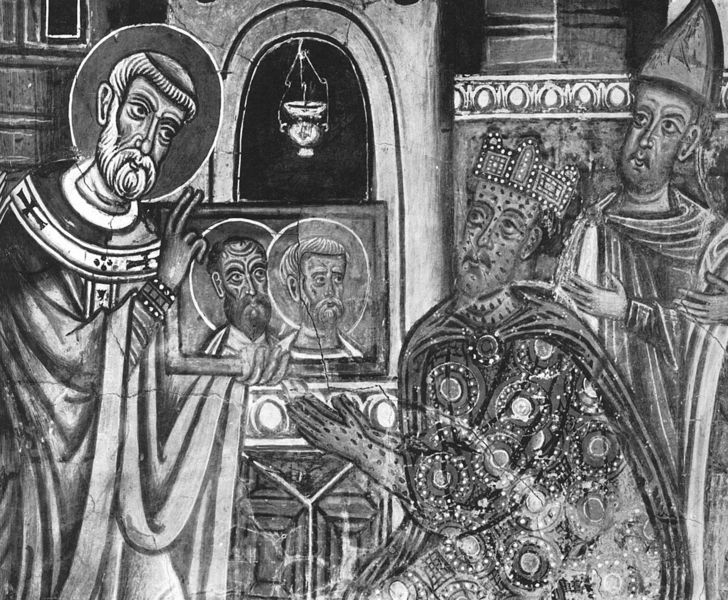
Titel: Santi Quattro Coronati
Standort: Rom, S. Quattro coronati (EU - I - Latium)
Schlagwörter: menschen, grau, lampe, bart, mütze, bild, bildnis, hände, kirche, mantel, krone, bogen, bischof, kaiser, könig, papst, stuck, krank, schwarzweiß, kreise, beten, gebet, flecken, heiligenschein, pfarrer, öllampe, nimbus, krankheit, mittelalter, krönung, segen, segnen, segnung, weihrauch, heiliger, heilige, heilung, ikone, heiligenbild, kommunion, ewiges licht, ausschlag, pocken